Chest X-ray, PA view. Patient: 78 years old, sex M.
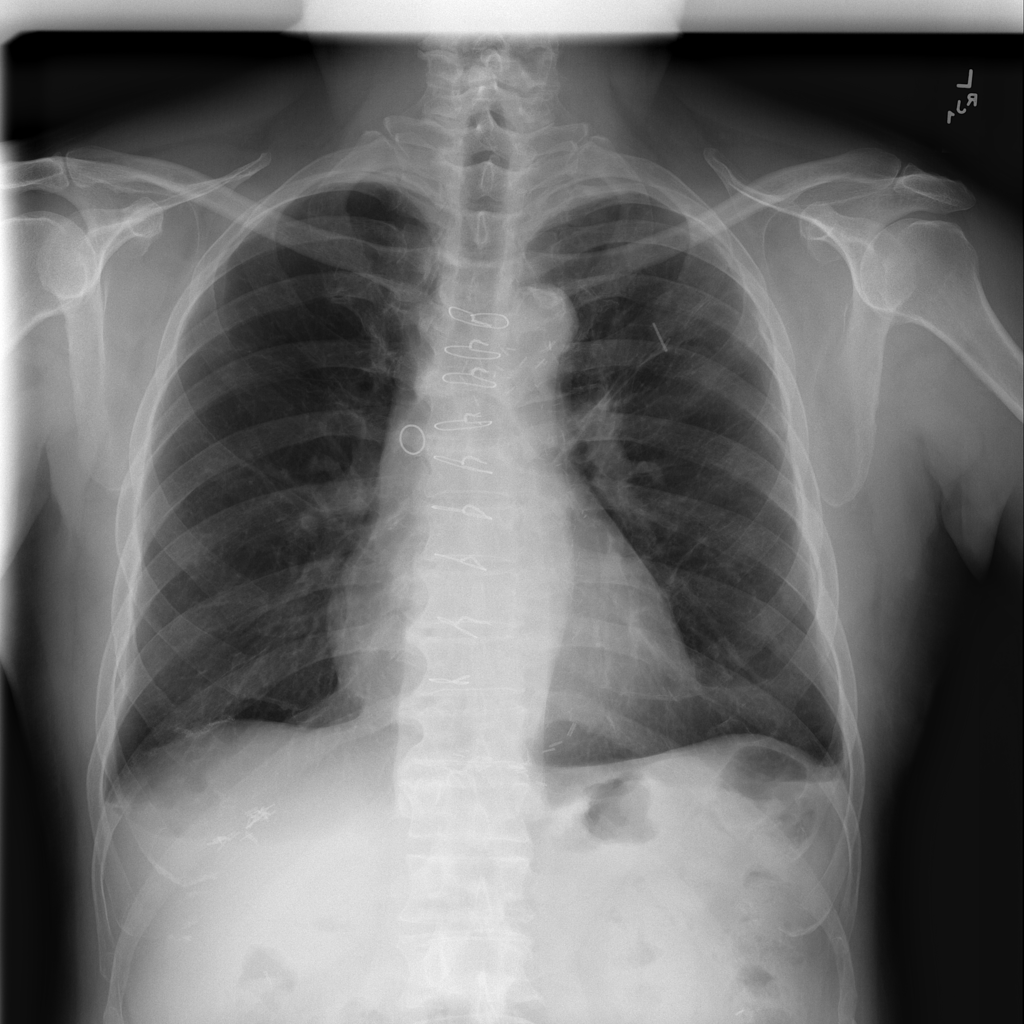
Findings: No Finding